Question: When I place a control on a tabpage in Silverlight the control is placed ~10 pixels down and ~10 pixels right. For example, the following xaml:
'''
<System_Windows_Controls:TabControl x:Name=TabControlMain Canvas.Left="0" Canvas.Top="75" Width="800" Height="525" Background="Red" HorizontalContentAlignment="Left" VerticalContentAlignment="Top" Padding="0" Margin="0">
<System_Windows_Controls:TabItem Header="Test" VerticalContentAlignment="Top" BorderThickness="0" Margin="0" Padding="0" HorizontalContentAlignment="Left">
<ContentControl>
<Grid Width="400" Height="200" Background="White"/>
</ContentControl>
</System_Windows_Controls:TabItem>
</System_Windows_Controls:TabControl>
'''
will produce:

How do I position the content at 0,0?
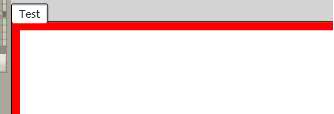
Answer: Look at the control template, it has a margin of that size. Use blend to modify the a copy of the tab control's template.